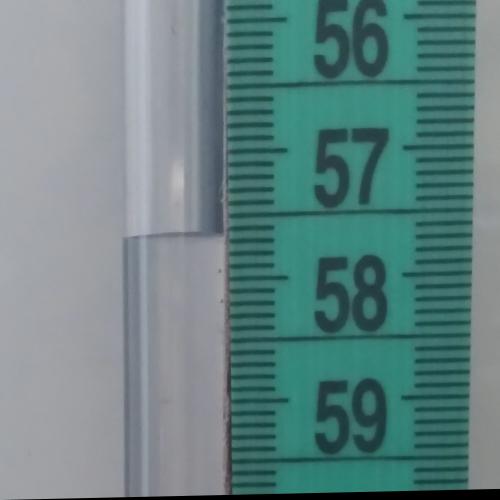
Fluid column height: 57.6 cm